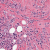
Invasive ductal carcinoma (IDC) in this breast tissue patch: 1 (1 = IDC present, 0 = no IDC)